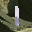
Label: 1